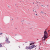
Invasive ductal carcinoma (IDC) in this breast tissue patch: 0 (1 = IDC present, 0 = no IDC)